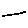
Label: line